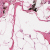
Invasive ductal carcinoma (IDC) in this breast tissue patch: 0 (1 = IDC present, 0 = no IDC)